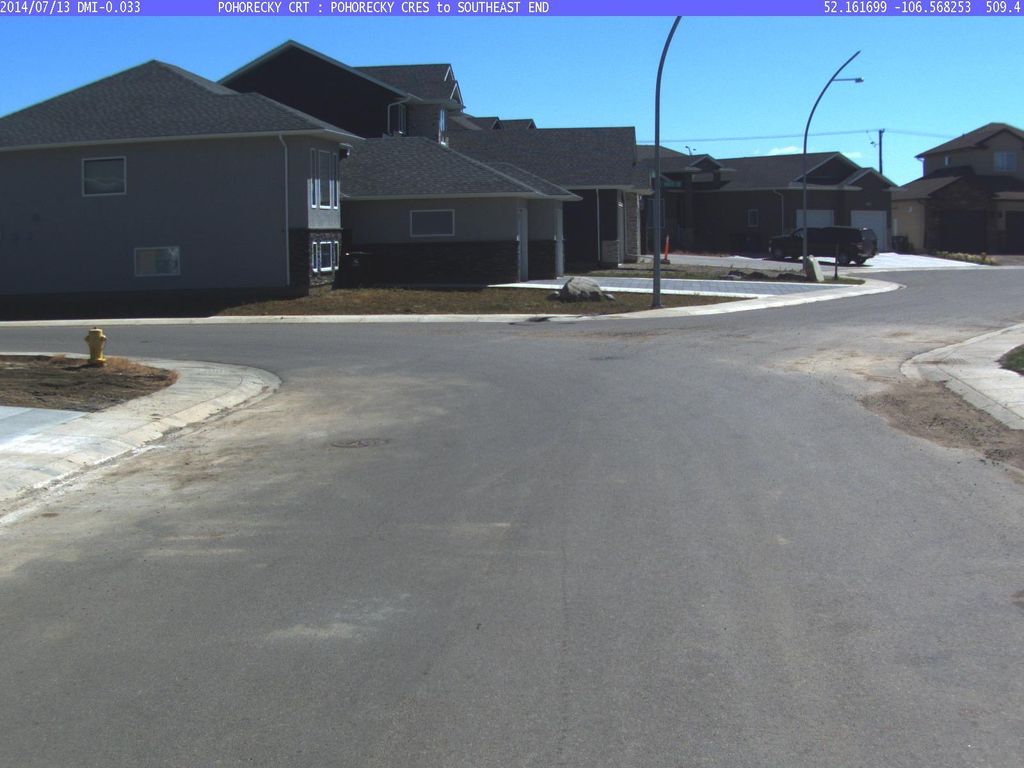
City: saskatoon